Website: lowes
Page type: billing-address
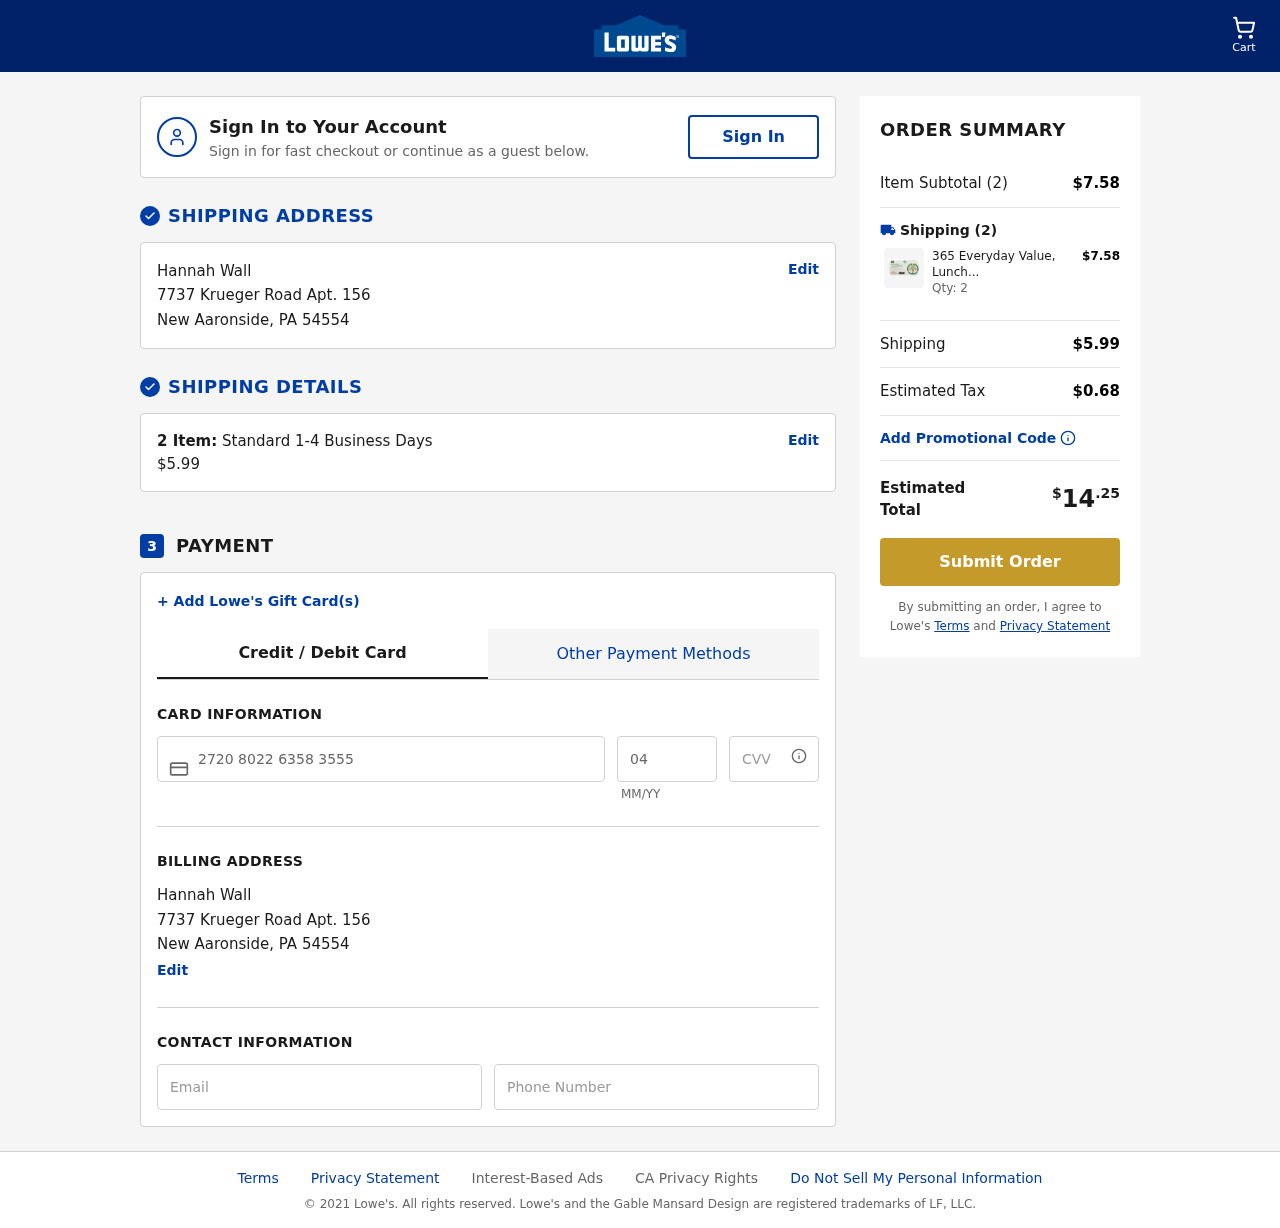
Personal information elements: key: PII_CARD_CVV
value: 360
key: PII_CARD_EXPIRY
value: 04/27
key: PII_CARD_NUMBER
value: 2720 8022 6358 3555
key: PII_CITY
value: New Aaronside
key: PII_EMAIL
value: hannahwall@hotmail.com
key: PII_FULLNAME
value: Hannah Wall
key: PII_PHONE
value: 8807755892
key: PII_POSTCODE
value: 54554
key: PII_STATE_ABBR
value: PA
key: PII_STREET
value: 7737 Krueger Road Apt. 156
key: PII_FULLNAME2
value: Hannah Wall
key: PII_STREET2
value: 7737 Krueger Road Apt. 156
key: PII_CITY2
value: New Aaronside
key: PII_STATE_ABBR2
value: PA
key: PII_POSTCODE2
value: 54554
Product elements: key: PRODUCT1_NAME
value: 365 Everyday Value, Lunch Napkins, 200 ct
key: PRODUCT1_PRICE
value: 3.79
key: PRODUCT1_QUANTITY
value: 2
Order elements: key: ORDER_NUM_ITEMS
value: Cart
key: ORDER_NUM_ITEMS
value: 2 Item:
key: ORDER_NUM_ITEMS
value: Item Subtotal (2)
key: ORDER_SHIPPING_COST
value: $5.99
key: ORDER_SUBTOTAL
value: $7.58
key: ORDER_TAX
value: $0.68
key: ORDER_TOTAL
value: $14.25